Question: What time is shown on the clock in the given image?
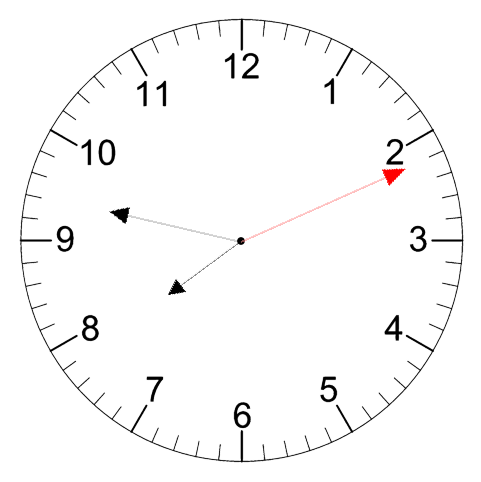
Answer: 07:47:11